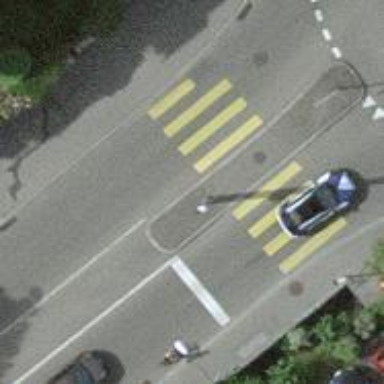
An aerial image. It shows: Kerb serving as barrier.